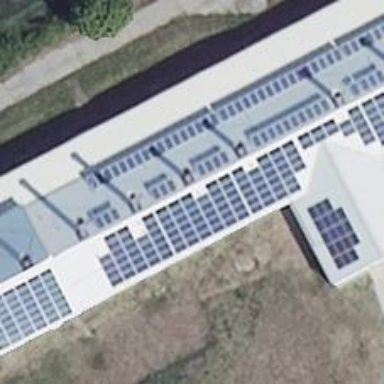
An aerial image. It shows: Solar-powered generator using photovoltaic technology. This small installation generates electricity through solar photovoltaic panels.